Interaction volume radius: 5 \u00c5
Interaction volume height: 15 \u00c5
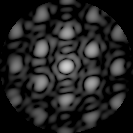
Disorder parameter: 0.2259